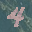
Label: 4